Question: I am having trouble creating game on html canvas. The premise of the game is you have to catch the balloons before they hit the ground. I am having problems with the background of the canvas and the basket is not moving with the mouse.
The background should be black and the basket should be following the mouse curser.
<URL>

'''
<html>
<head>
<title>Sean Coyne</title>
<link rel="stylesheet" type="text/css" href="home.css">
<link rel="icon" type="image/x-icon" href="favicon.ico" />
</head>
<body onload="start_game()">
<body>
<section>
<article>
<div id="logo"><img src="LogoComic.png" id="Logo"></div><br></br>
<div id="canvas">
<canvas id="c" style="border:5px solid orange" height="500" width="500"></canvas>
<p id="p1"></p>
<script>
var balloon_x=100;
var balloon_y=0;
var basket_x=100;
var basket_y=100;
var points=0;
//Background colour of canvas
var c = document.getElementById("c");
var ctx = c.getContext("2d");
ctx.fillStyle = "#000";
ctx.fillRect(0,0,500,500);
//Here is the event listener
mycanv.addEventListener("mousemove",seenmotion, false);
function seenmotion(e) {
//This is the code for the mouse
//moving over the canvas.
var bounding_box=c.getBoundingClientRect();
basket_x=(e.clientX-bounding_box.left) *
(c.width/bounding_box.width);
basket_y=(e.clientY-bounding_box.top) *
(c.height/bounding_box.height);
}
function start_game() {
setInterval(game_loop, 50);
}
function game_loop() {
// The code above is called every 50ms and is a
// frame-redraw-game-animation loop.
c.width = c.width;
// Below is the code that draws the objects
draw_balloon(balloon_x,balloon_y);
draw_basket(basket_x,basket_y);
// Below is the code that updates the balloons location
balloon_x++;
if (balloon_x>c.width) {
balloon_x=0;
}
//Here is the collision detection code
if (collision(balloon_x, balloon_y, basket_x, basket_y)) {
points -= 0.5;
}
//Here is the code for the point system
points+=1;
// and let's stick it in the top right.
var integerpoints=Math.floor(points); // make it into an integer
ctx.font="bold 24px sans-serif ";
ctx.fillText(integerpoints, c.width-50, 50);
}
context.clearRect ( 0 , 0 , 500, 500 );
function collision(basket_x, basket_y, ball_x, ball_y) {
if(balloon_y + 85 < basket_y) {
return false;
}
if (balloon_y > basket_y + 91) {
return false;
}
if (balloon_x + 80 < basket_x) {
return false;
}
if (balloon_x > basket_x + 80) {
return false;
}
return true;
}
// Code to stop the game when we're finished playing
function stop_game() {
}
//Code for the ball
function draw_balloon(x,y) {
var balloon_img=new Image();
balloon_img.src="balloon.png";
ctx.drawImage(balloon_img,x,y);
}
//Code for the basket
function draw_basket(x,y) {
var basket_img=new Image();
basket_img.src="basket.png";
ctx.drawImage(basket_img,x,y);
}
</script>
</div>
</article>
</section>
</body>
</html>
'''
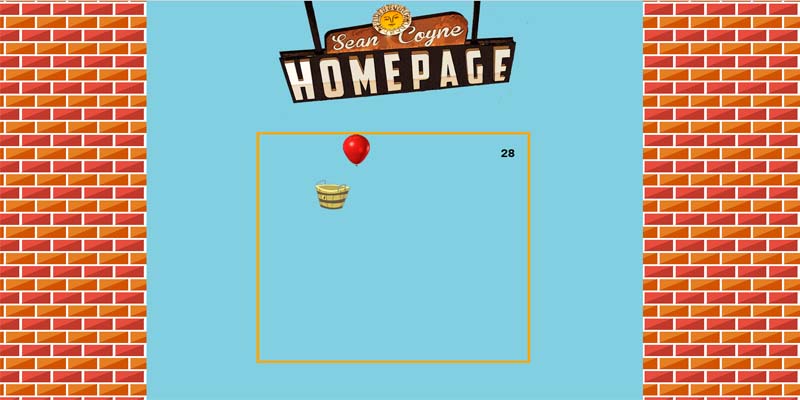
Answer: You have to change the variable for the mouselistener. So instead of
'''
mycanv.addEventListener("mousemove",seenmotion, false);
'''
you have to write this
'''
c.addEventListener("mousemove",seenmotion, false);
'''
This move the basket with the mouse, but the image isn't still right. You have to subtract half of width and height of the image from the x and y coordinate.
To fix your background you have to modify your CSS. the article and the section tag have both full width/height und an own background. This shouldn't be to hard to fix, just change the background of #c to black.
'''
#c {
background-color: black;
}
'''
Here's the jsfiddle: <URL>
Visit <URL> for more information about CSS and JS. Also the code can be more easier and structured.